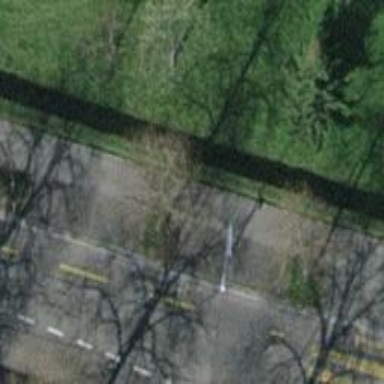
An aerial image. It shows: Avenue of trees.